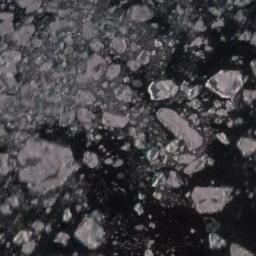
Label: sea_ice